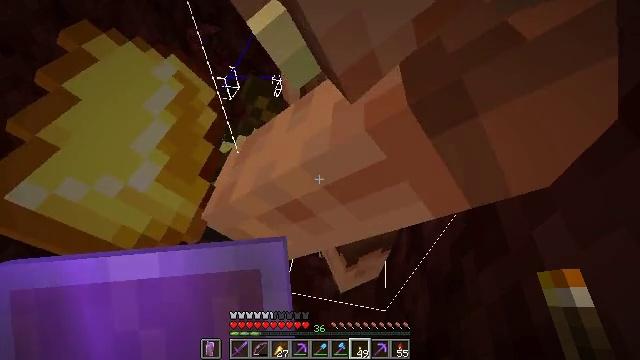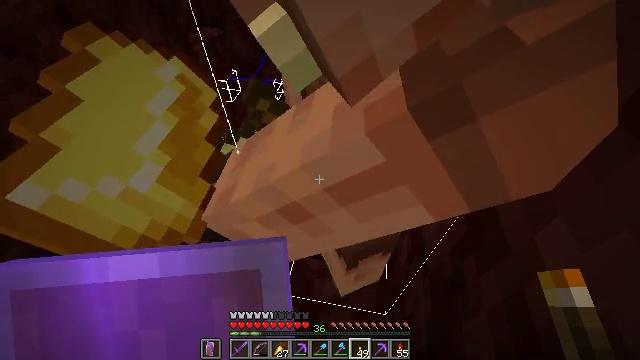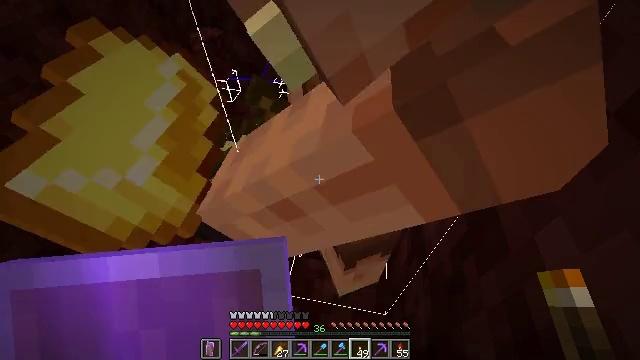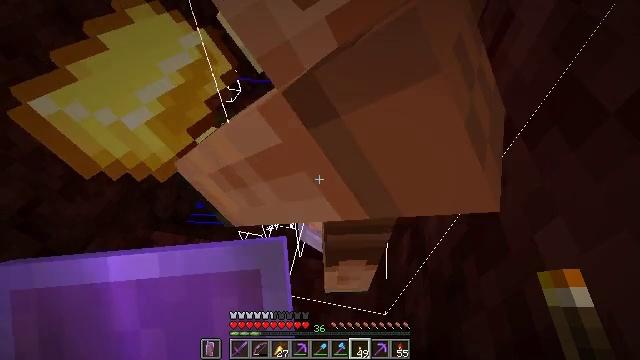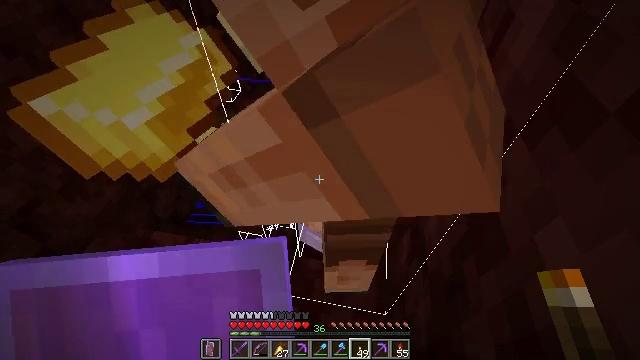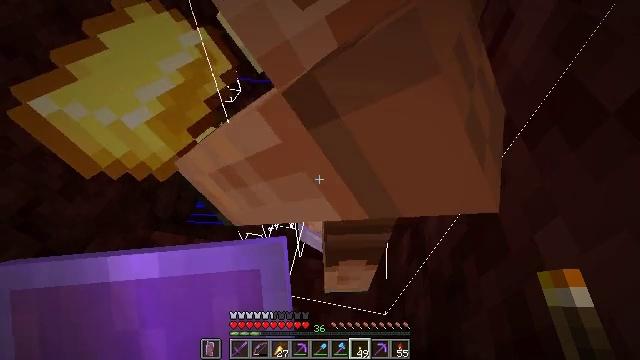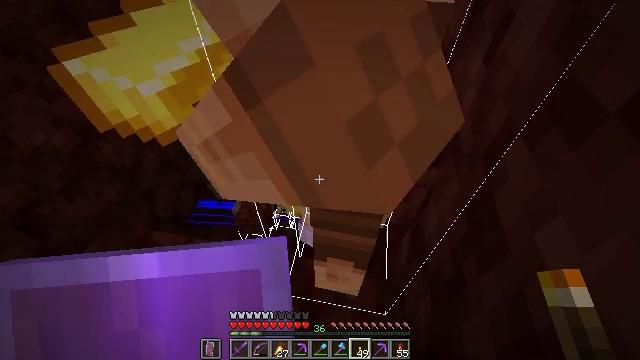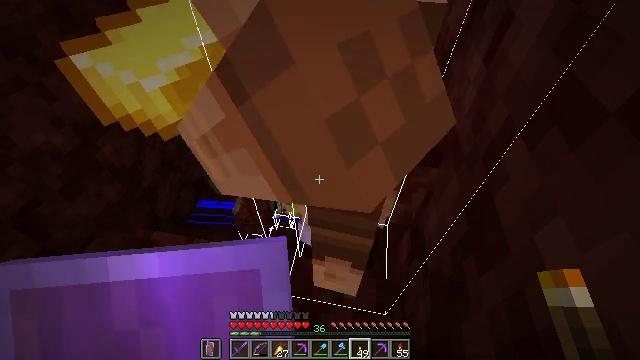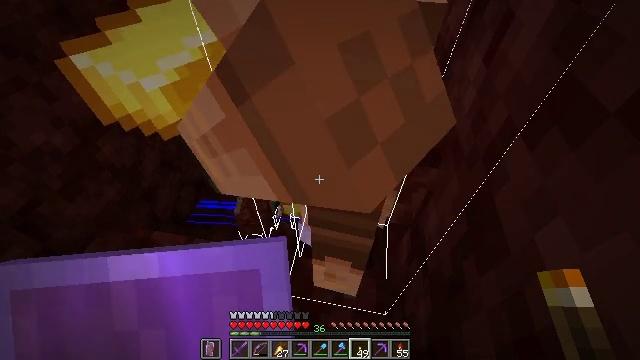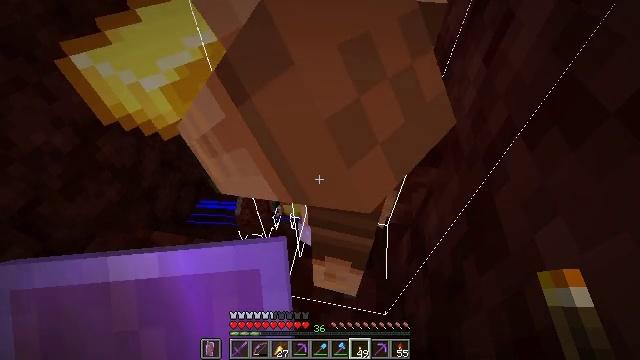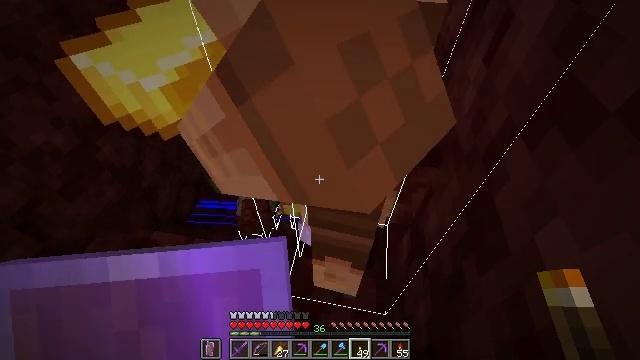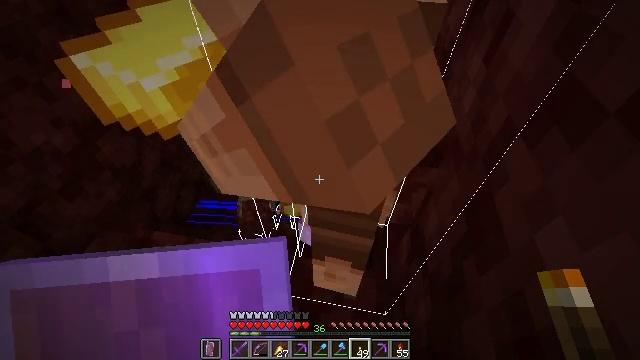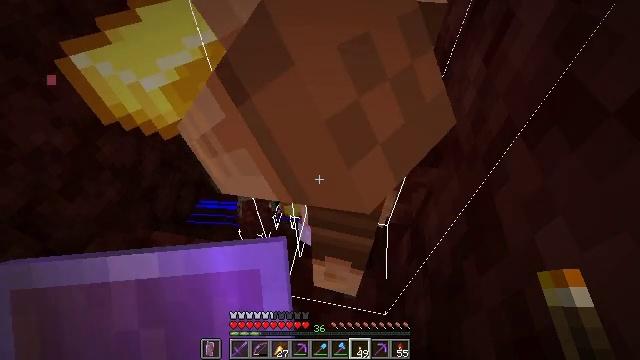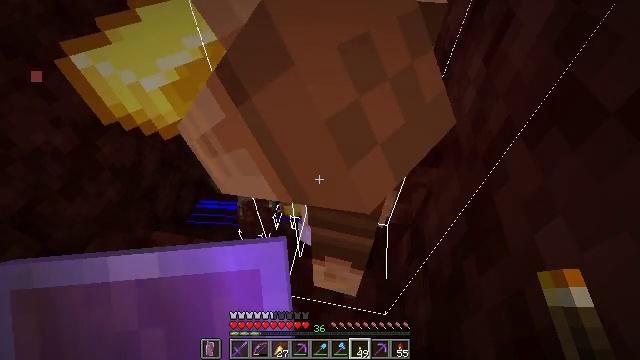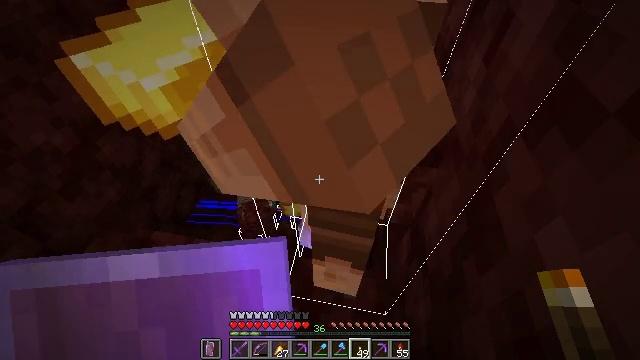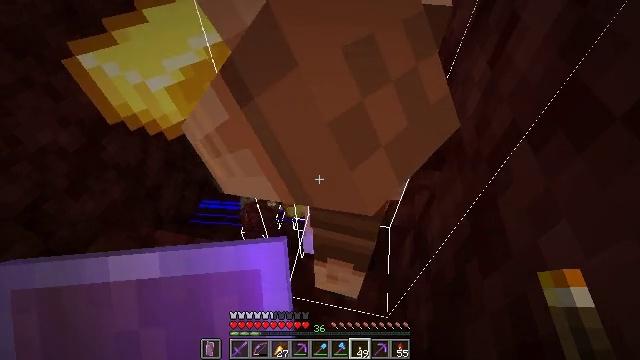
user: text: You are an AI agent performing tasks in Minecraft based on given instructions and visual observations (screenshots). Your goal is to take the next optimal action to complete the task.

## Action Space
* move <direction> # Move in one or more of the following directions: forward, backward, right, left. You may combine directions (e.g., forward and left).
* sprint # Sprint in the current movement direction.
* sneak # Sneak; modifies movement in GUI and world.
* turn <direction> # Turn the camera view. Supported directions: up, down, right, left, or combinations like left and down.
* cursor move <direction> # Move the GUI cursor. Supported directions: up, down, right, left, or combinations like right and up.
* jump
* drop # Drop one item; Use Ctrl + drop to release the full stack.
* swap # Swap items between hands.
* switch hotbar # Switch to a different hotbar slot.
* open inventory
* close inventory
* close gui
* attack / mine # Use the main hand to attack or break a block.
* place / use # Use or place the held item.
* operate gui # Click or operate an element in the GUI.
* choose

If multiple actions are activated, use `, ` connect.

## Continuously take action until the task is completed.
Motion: motion action
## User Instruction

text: Remove a fire charge from the inventory.
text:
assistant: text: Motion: no_op
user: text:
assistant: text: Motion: no_op
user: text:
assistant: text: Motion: no_op
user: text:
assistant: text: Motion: no_op
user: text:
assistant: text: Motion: no_op
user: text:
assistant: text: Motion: no_op
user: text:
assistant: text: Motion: no_op
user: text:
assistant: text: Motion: no_op
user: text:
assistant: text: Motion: no_op
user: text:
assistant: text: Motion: no_op
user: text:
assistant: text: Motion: no_op
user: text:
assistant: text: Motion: no_op
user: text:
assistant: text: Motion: no_op
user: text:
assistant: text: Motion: no_op
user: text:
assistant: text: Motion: no_op
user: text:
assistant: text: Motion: turn left
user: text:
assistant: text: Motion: move forward
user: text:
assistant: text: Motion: move forward
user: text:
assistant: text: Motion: move forward
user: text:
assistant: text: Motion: no_op
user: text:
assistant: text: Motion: no_op
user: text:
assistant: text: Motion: no_op
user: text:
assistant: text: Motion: no_op
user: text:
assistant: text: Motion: no_op
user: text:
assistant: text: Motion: move back
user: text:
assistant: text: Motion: move back
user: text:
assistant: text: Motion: move back
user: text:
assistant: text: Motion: move back
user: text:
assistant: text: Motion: move back
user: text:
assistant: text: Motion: no_op